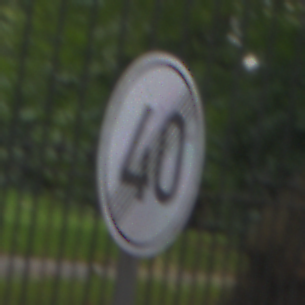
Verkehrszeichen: EndeGeschwindigkeit40
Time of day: MorningAfternoon
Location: Outdoor (Urban)
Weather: Overcast
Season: NotSpecified
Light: Natural